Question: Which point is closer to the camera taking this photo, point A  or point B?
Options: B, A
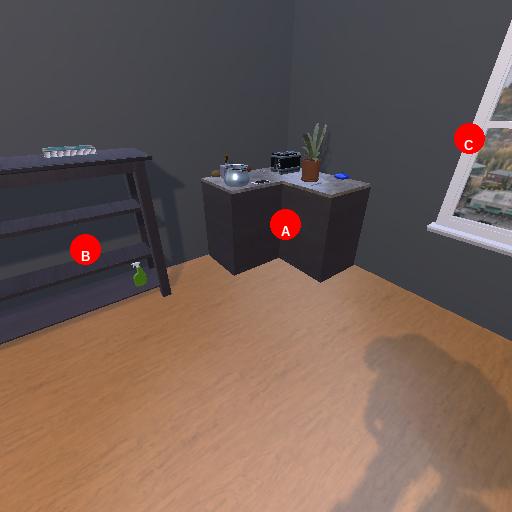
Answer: B